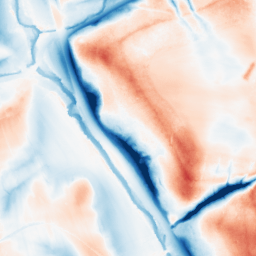
Category: classical
Decomposition family: gaussian_anisotropic
Decomposition parameters: sigma_x: 20
sigma_y: 10
Upsampling method: quartic
Upsampling parameters: scale: 2
Upsampling scale: 2